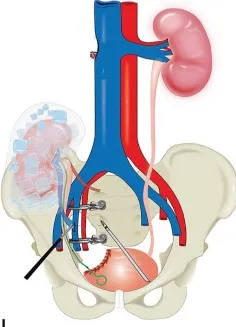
Schematic diagram of total intracorporeal laparoscopic kidney autotransplantation. (F, G) Reconstruction of the vascular system after right kidney transplantation.
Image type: radiology (ct)